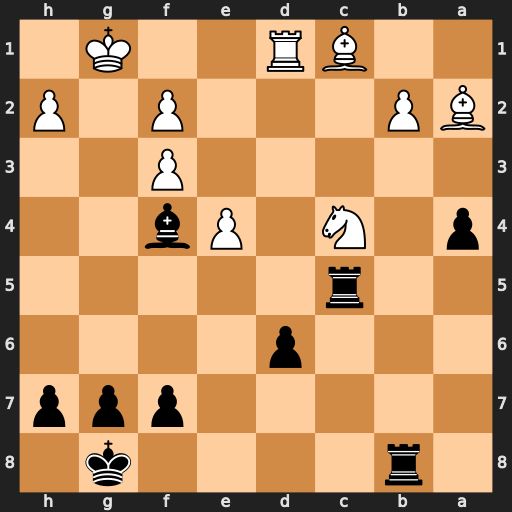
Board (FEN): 1r4k1/5ppp/3p4/2r5/p1N1Pb2/5P2/BP3P1P/2BR2K1
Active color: b
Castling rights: -
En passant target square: -
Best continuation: Bxc1 Rxc1 Rxb2